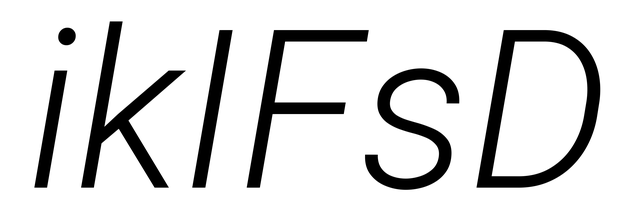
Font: Roboto-Italic_Light_Italic